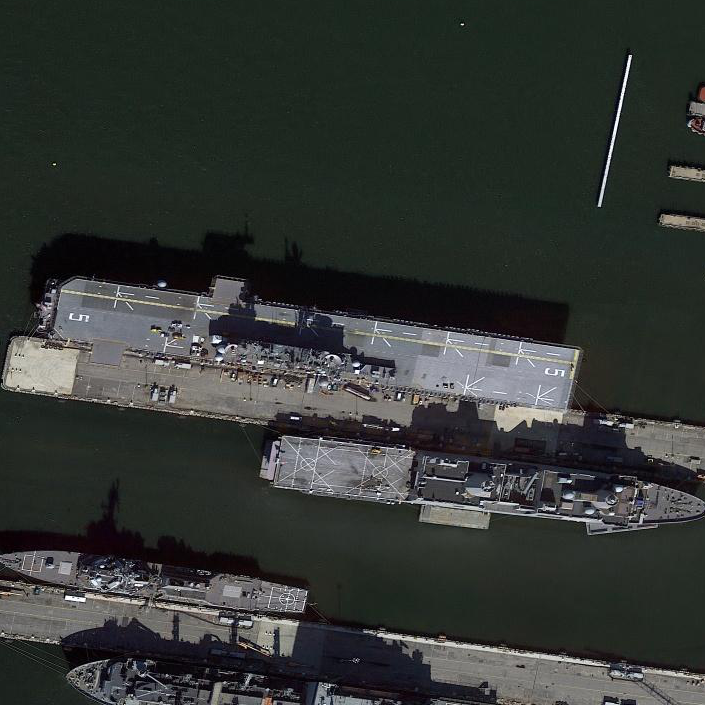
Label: assault